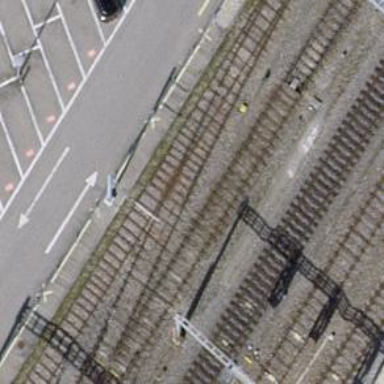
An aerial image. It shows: Single-track electrified railway siding with contact line for service.